Question: I am new to iOS dev and I was wondering,
Lets say I am working in a 'UIScrollView' in XCode. I am adding all the elements with the graphic interface.
Now I ran out of space in my default screen to place a Button at the bottom of my 'UIScrollView' without having to overlap another element.
I know I could add another button at the bottom coding it. But is it possible to do it from the UI? If possible, How?

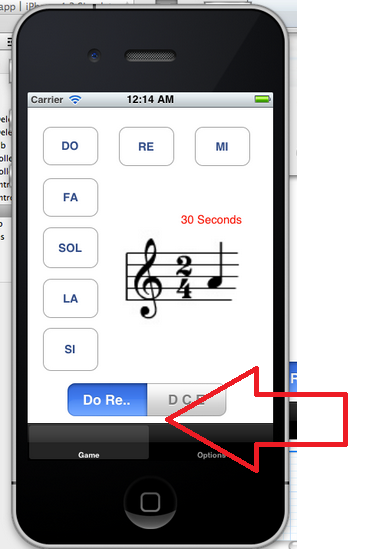
Answer: that is a problem i could never understand. there should be an intuitive way to do this in IB/SB. Instead, what you need to do is drag the scrollview up in the viewcontroller, so that you get more space on the bottom. now expand the scrollview and place your buttons.
but beware: if you run your app now, the srollview will be set to the bottom. you have to set the contentsize manually and scroll it back up in code for it to work as expeted.
there really should be a simpler way.